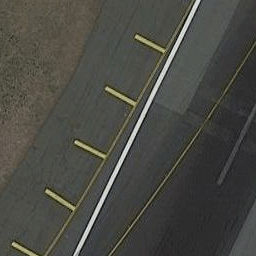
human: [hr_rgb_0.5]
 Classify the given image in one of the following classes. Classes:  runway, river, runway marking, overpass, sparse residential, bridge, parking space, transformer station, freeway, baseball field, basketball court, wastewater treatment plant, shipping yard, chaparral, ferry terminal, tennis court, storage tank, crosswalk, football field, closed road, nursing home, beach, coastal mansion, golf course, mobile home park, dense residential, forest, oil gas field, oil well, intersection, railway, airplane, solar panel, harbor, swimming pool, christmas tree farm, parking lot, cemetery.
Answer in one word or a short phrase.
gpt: runway marking